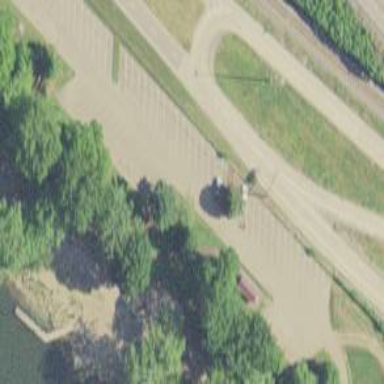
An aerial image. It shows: Parking area.